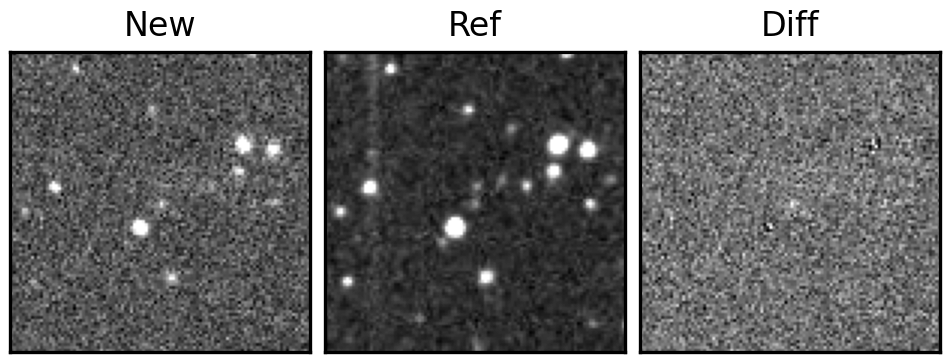
Label: real